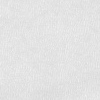
Atmospheric dust classification: dusty